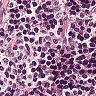
Metastatic tissue present: no